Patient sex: M
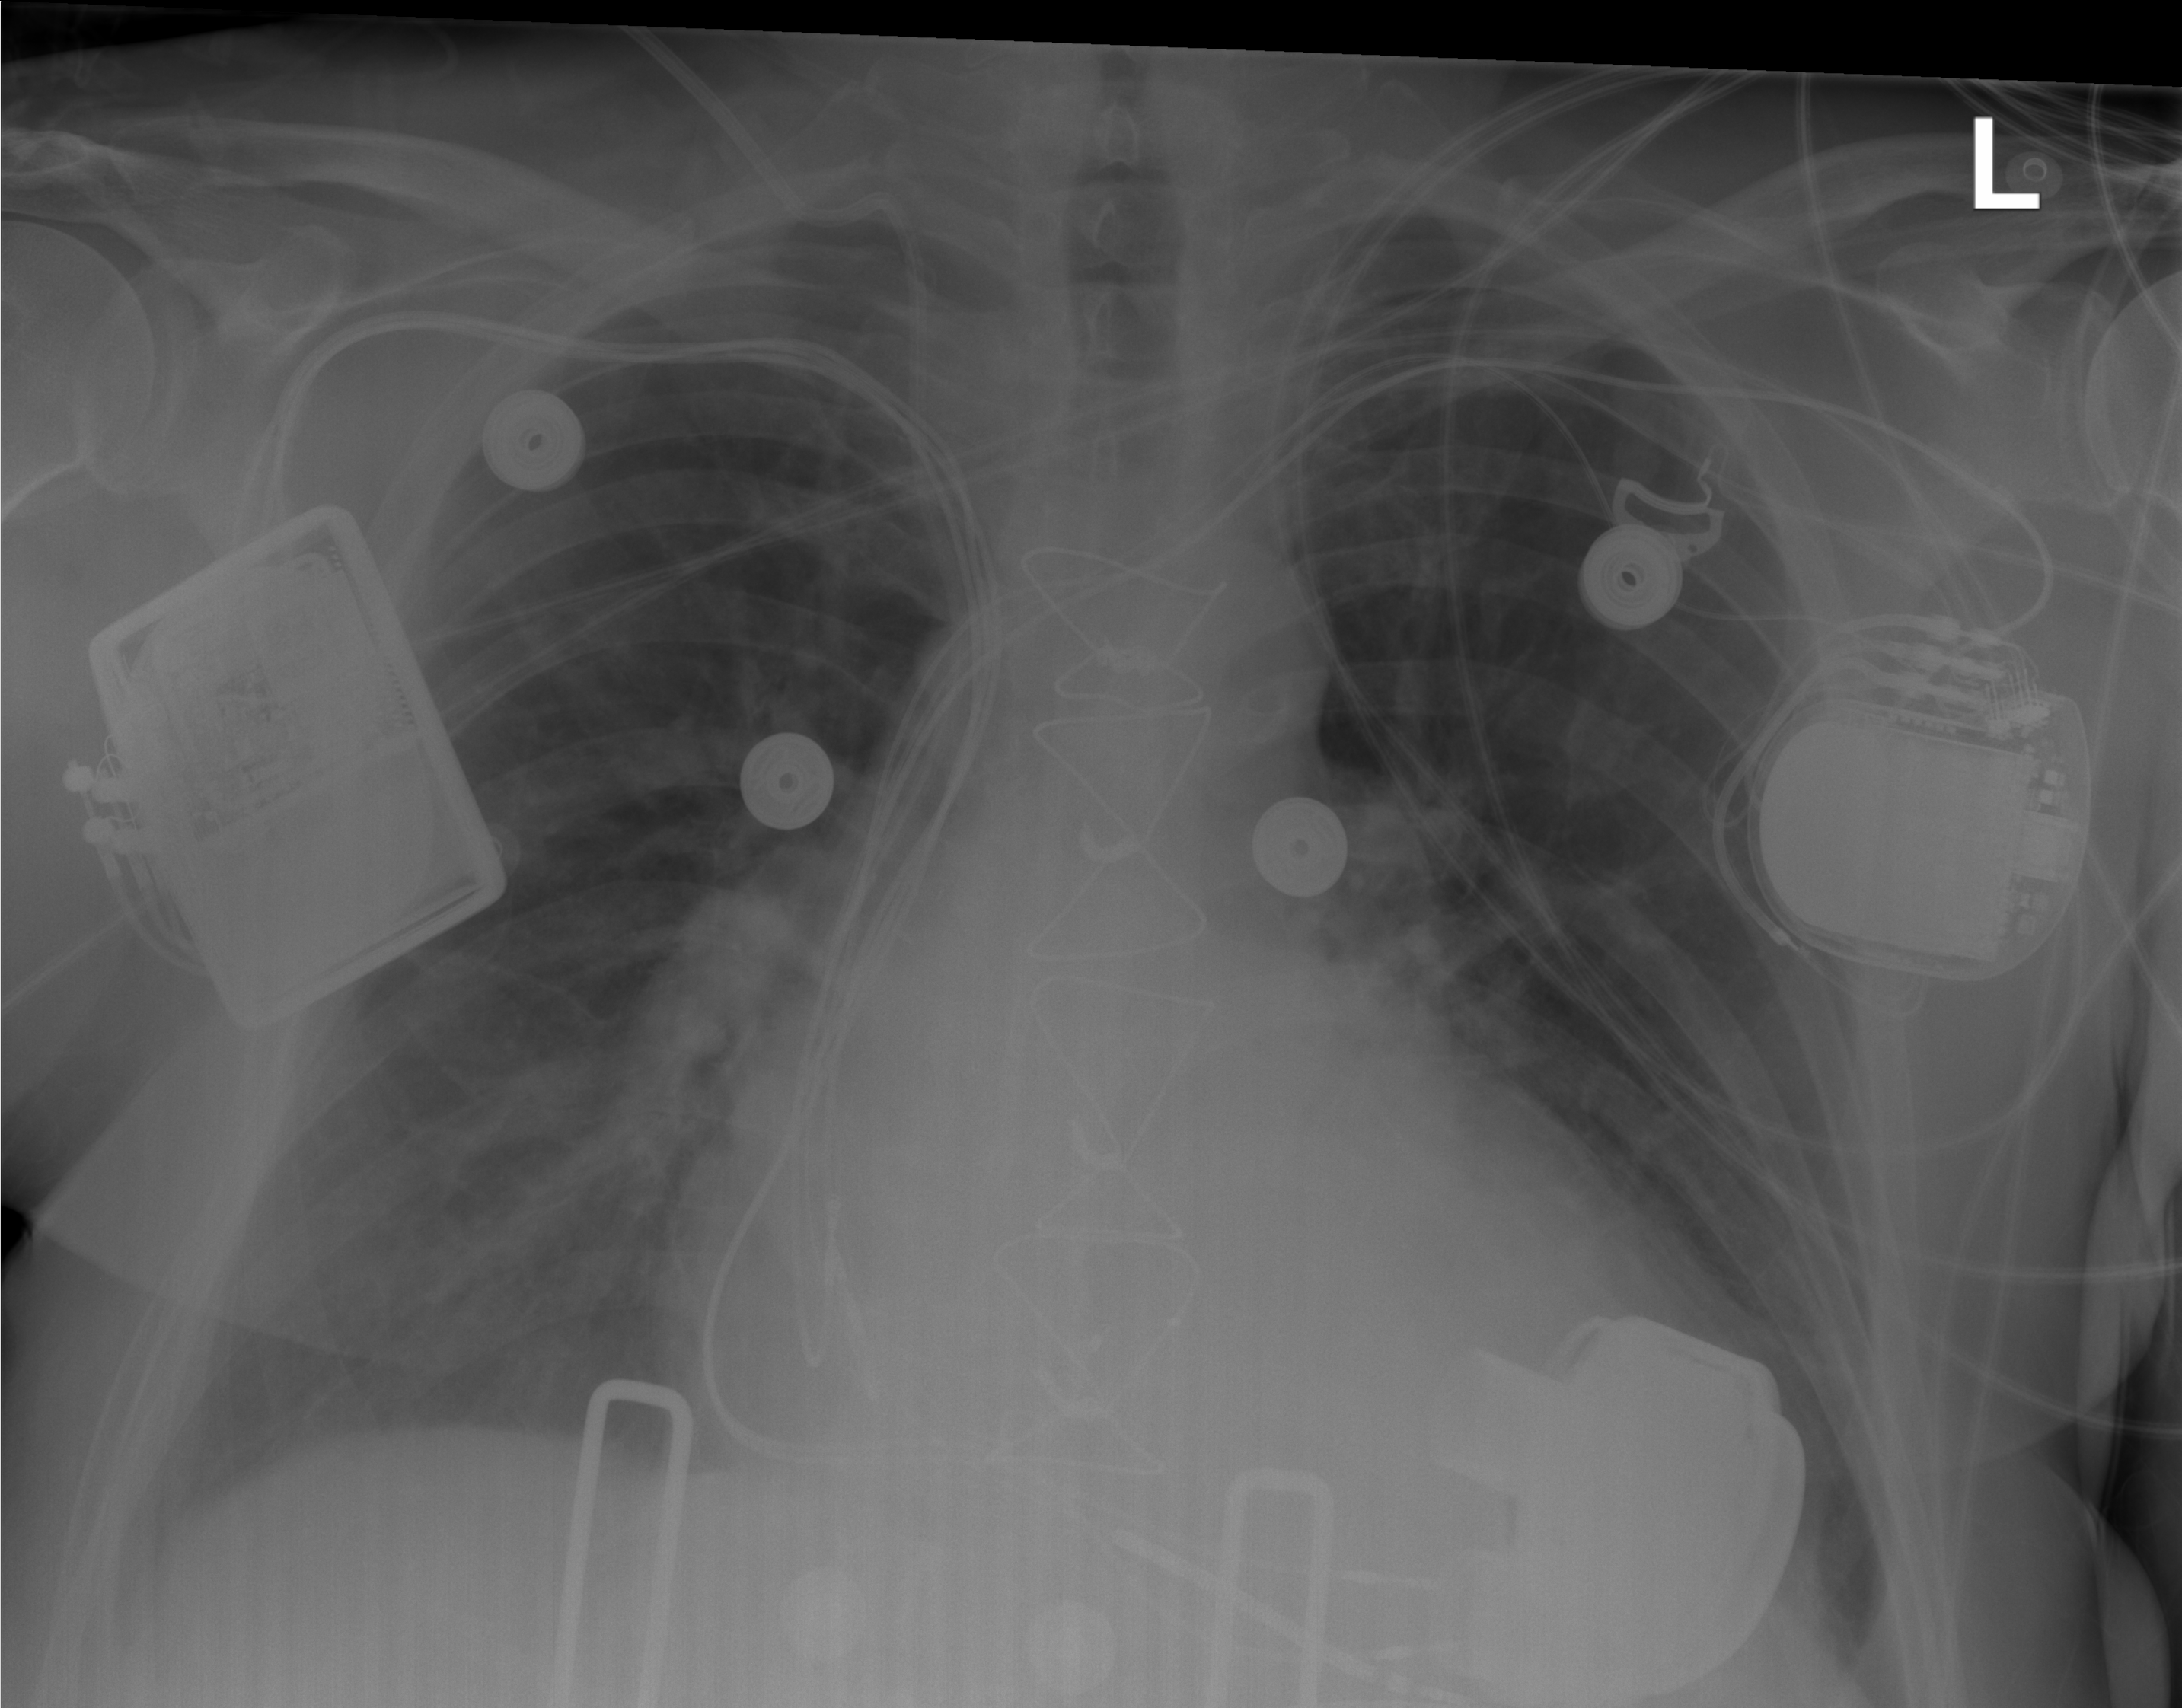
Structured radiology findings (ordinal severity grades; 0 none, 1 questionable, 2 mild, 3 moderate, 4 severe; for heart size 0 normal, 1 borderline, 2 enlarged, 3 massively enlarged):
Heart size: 2
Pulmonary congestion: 2
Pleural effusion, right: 0
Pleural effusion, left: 0
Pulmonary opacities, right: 0
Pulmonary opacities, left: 0
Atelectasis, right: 0
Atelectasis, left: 0